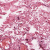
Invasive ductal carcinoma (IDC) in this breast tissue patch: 0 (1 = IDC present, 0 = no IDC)